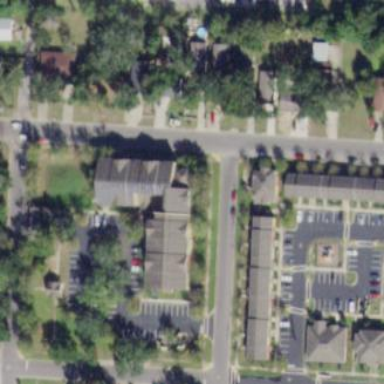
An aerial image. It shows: Residential area consisting of single-family homes.